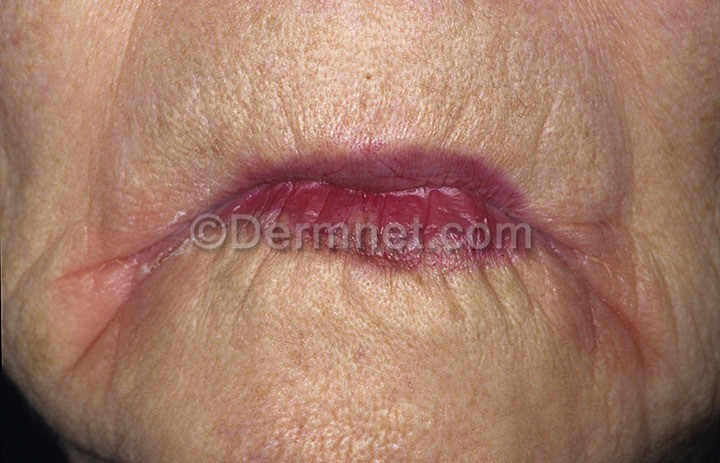
Disease: Tinea Ringworm Candidiasis and other Fungal Infections